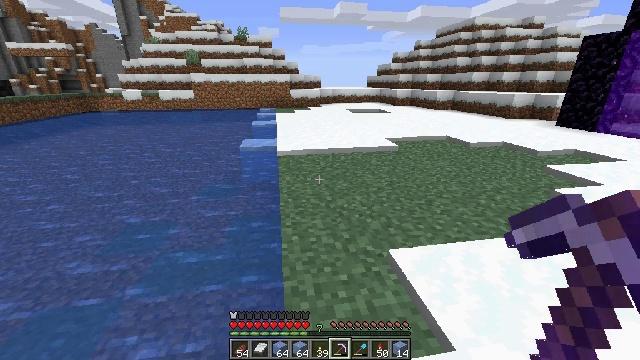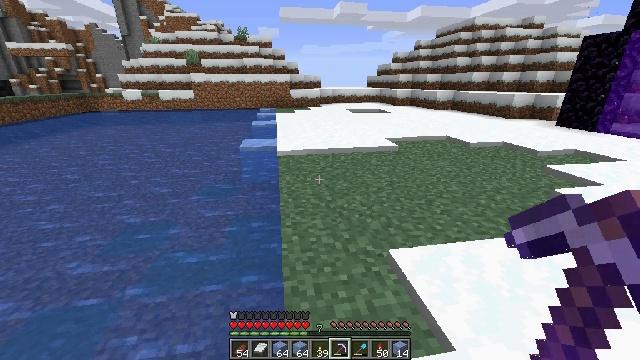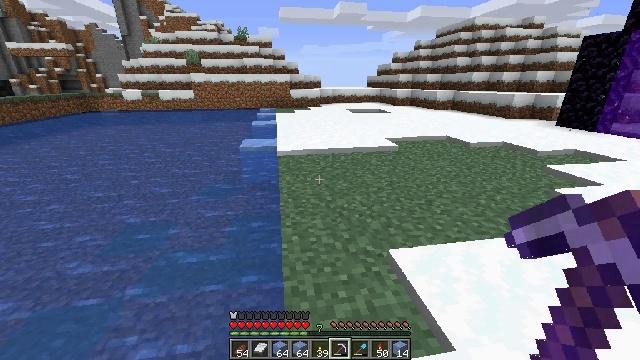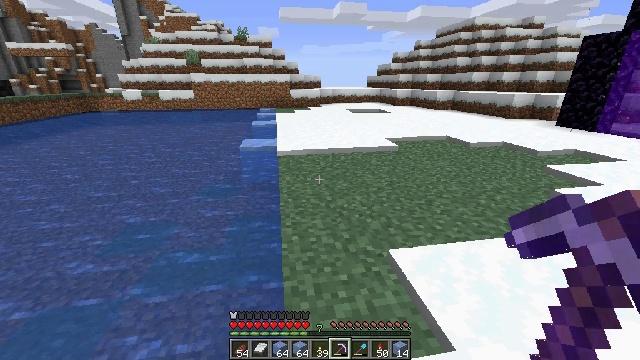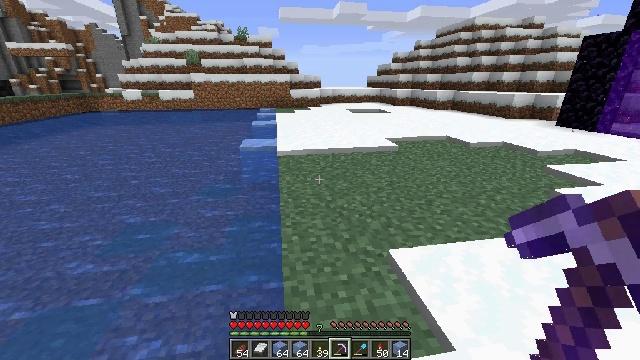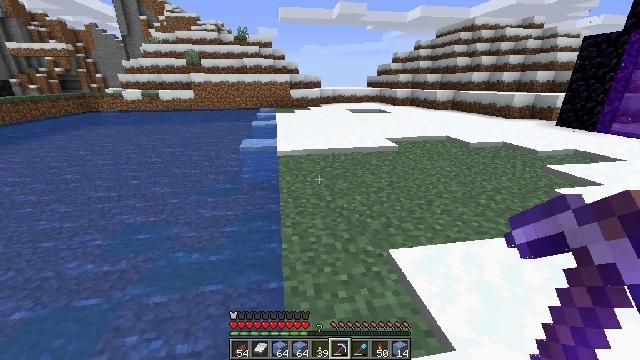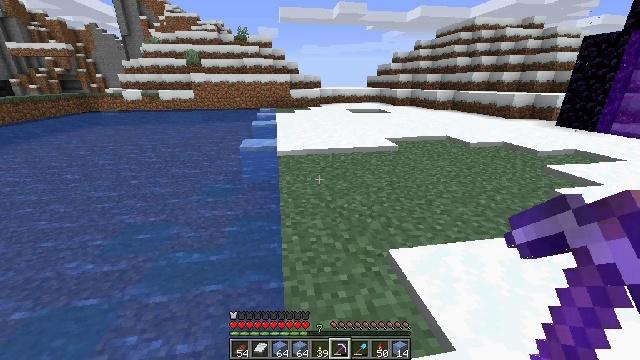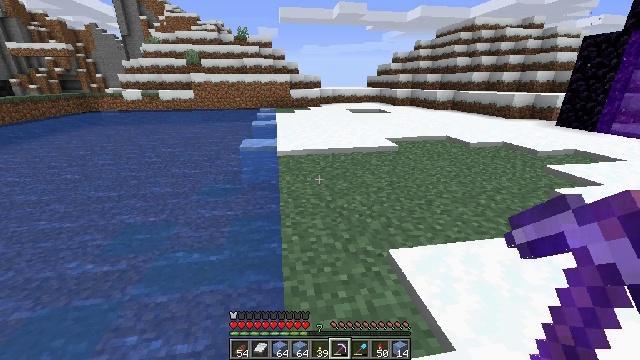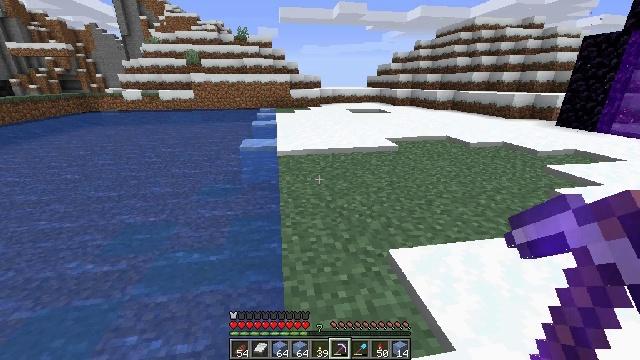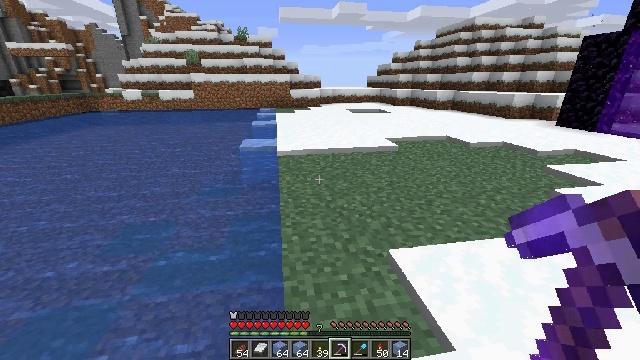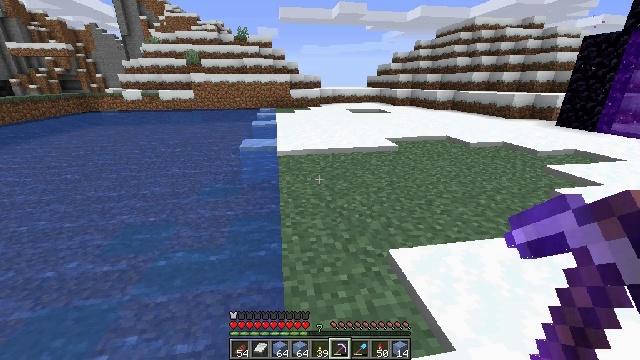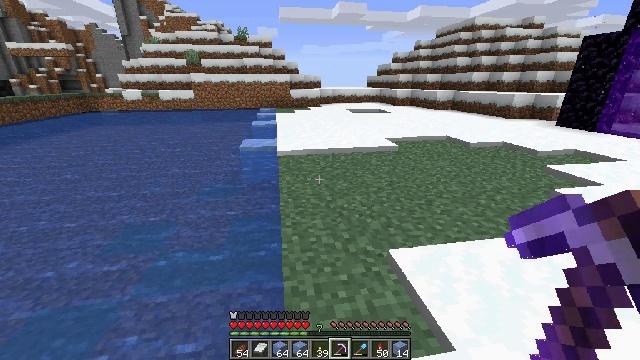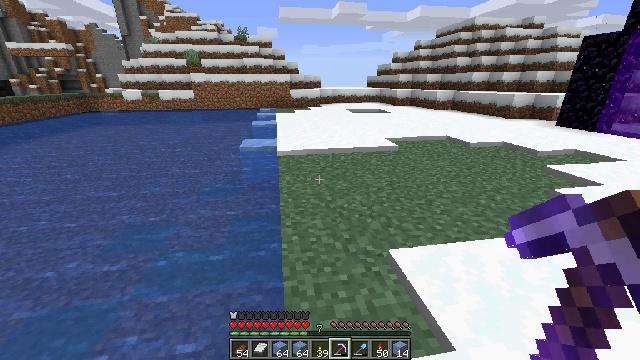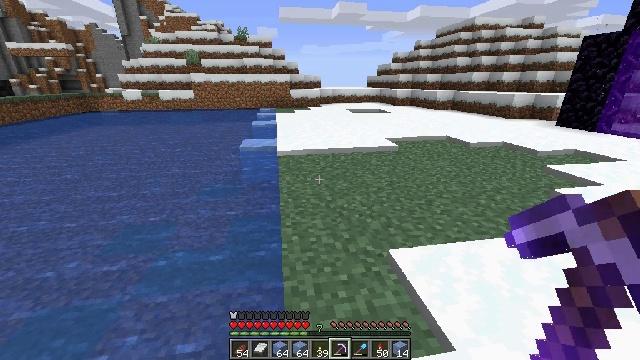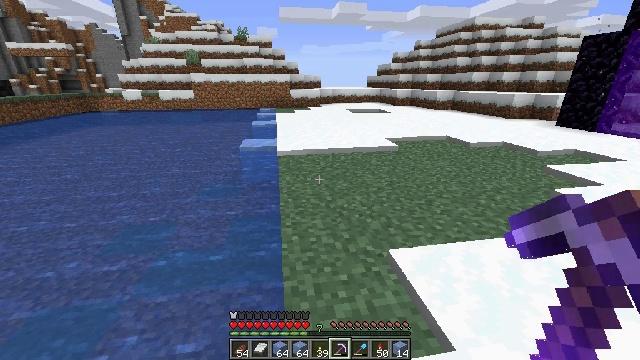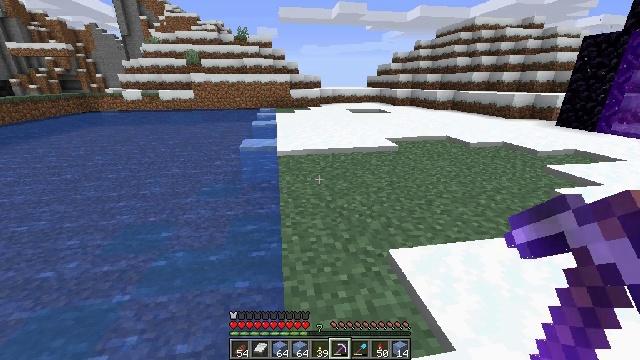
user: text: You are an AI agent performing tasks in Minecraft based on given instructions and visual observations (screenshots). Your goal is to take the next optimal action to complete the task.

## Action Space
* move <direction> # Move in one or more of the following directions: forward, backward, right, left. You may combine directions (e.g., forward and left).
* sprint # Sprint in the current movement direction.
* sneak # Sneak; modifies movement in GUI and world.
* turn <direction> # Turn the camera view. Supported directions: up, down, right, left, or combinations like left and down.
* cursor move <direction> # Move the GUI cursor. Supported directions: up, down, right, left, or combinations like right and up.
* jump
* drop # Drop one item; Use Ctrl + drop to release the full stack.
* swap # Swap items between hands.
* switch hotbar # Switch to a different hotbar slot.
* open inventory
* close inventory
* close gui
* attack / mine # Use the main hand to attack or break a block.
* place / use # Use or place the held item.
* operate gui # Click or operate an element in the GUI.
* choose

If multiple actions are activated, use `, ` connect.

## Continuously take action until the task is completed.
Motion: motion action
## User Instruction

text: Mine the ice block.
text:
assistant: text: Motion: no_op
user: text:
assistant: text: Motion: no_op
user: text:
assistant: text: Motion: no_op
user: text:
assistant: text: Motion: no_op
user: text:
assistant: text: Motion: no_op
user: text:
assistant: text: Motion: no_op
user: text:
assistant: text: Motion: no_op
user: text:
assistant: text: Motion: no_op
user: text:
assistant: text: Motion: no_op
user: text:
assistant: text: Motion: no_op
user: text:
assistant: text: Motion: no_op
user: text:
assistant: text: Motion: no_op
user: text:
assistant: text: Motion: no_op
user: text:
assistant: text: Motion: no_op
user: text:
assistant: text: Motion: no_op
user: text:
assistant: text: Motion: no_op
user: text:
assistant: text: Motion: no_op
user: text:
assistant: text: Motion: no_op
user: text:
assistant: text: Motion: no_op
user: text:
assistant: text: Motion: no_op
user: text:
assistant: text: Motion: no_op
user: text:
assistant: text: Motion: no_op
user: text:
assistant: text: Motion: no_op
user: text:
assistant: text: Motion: no_op
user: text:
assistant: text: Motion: no_op
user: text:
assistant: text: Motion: no_op
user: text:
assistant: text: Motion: no_op
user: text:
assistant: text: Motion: no_op
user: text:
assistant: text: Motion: no_op
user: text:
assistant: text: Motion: no_op